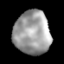
Tissue: lung
Cell type: Epithelial cells
Senescence score: 0.5503
Nuclear area (px): 1551
Mean DAPI intensity: 157.741